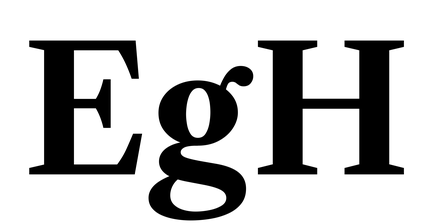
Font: LibreCaslonText_Bold